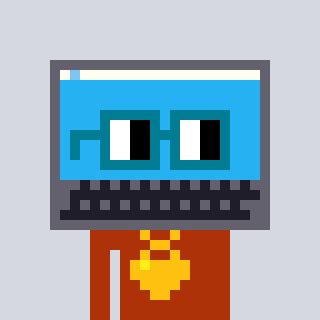
a pixel art character with square dark green glasses, a laptop-shaped head and a hotbrown-colored body on a cool background